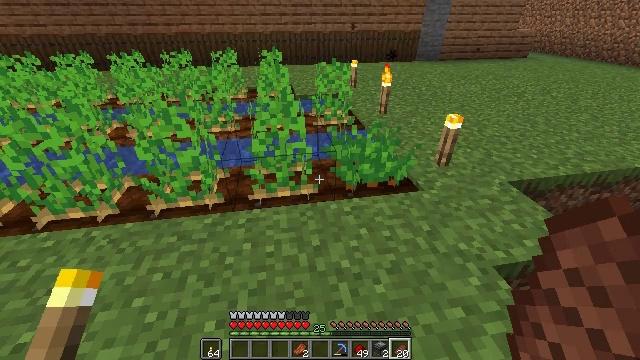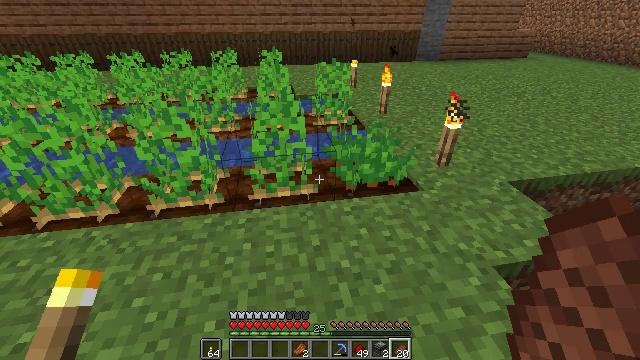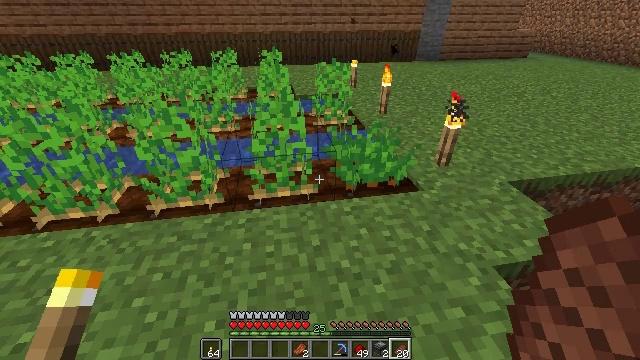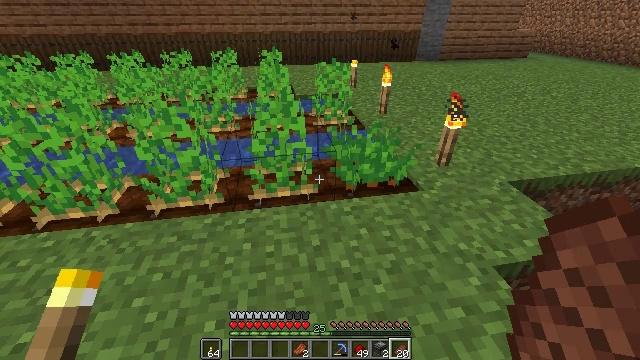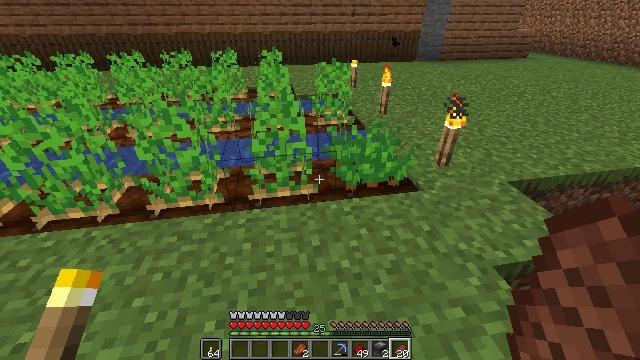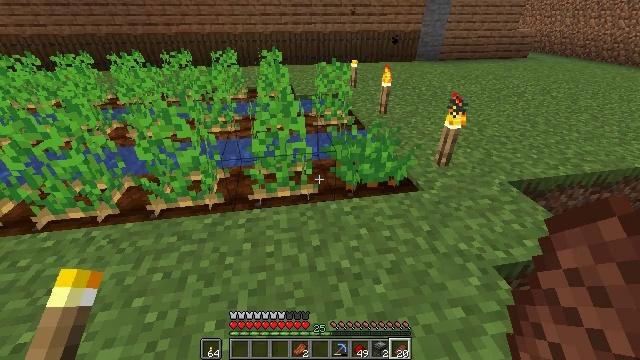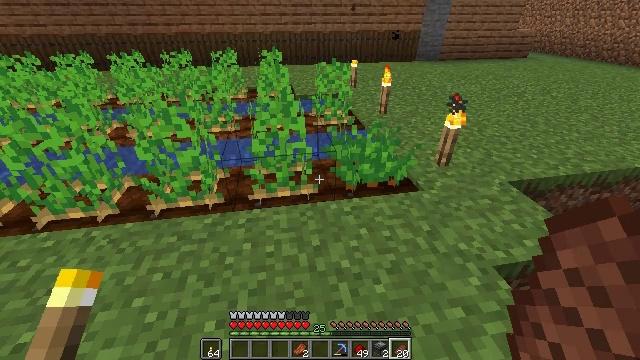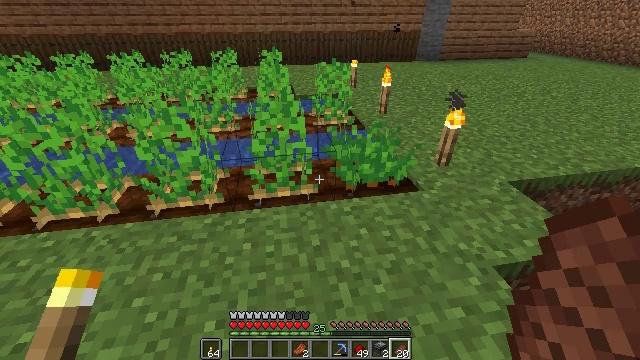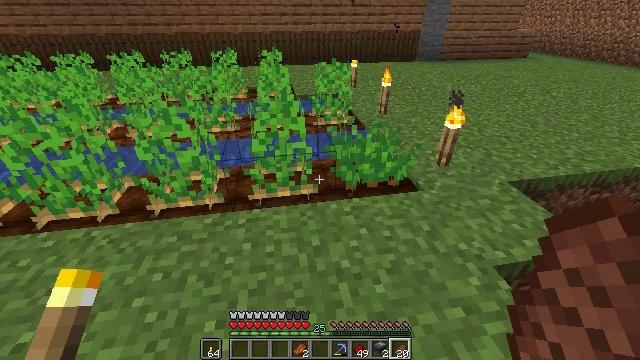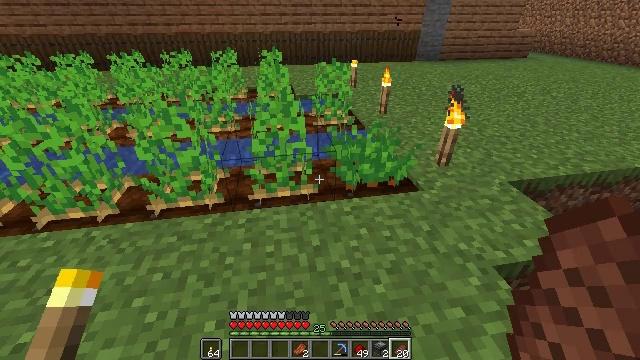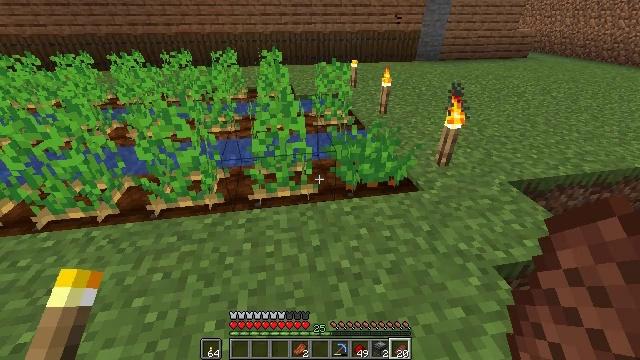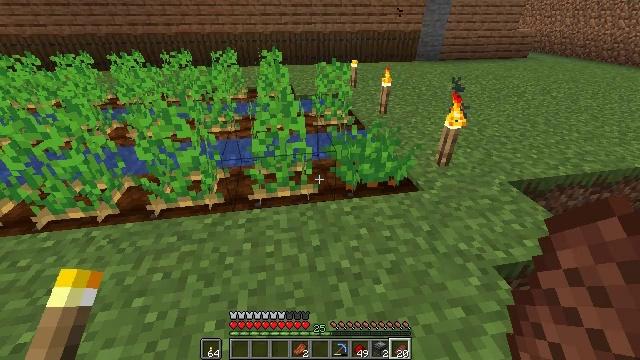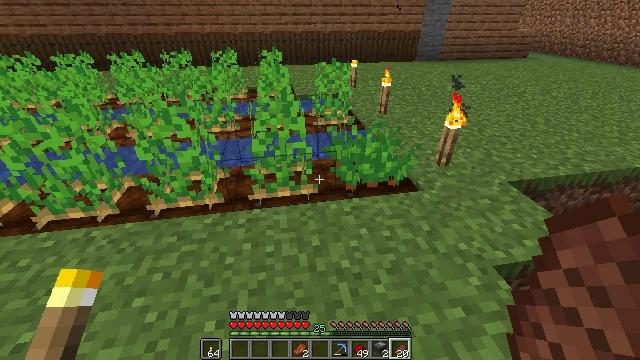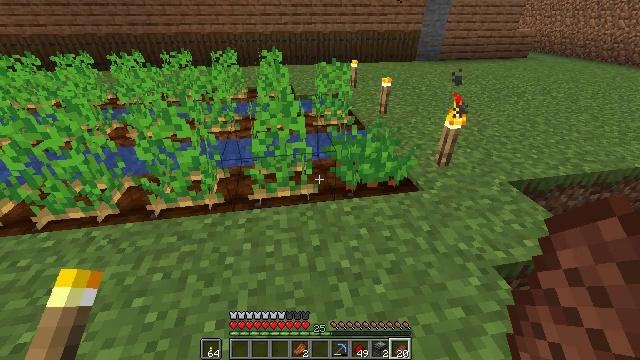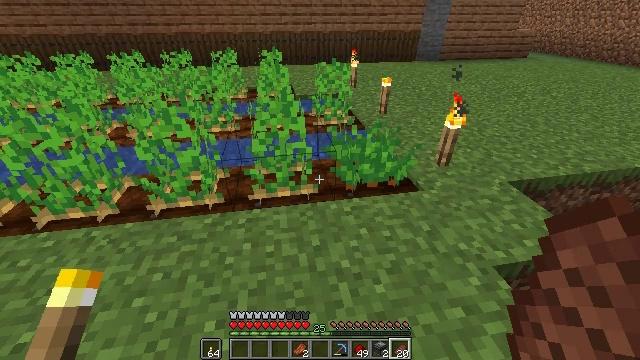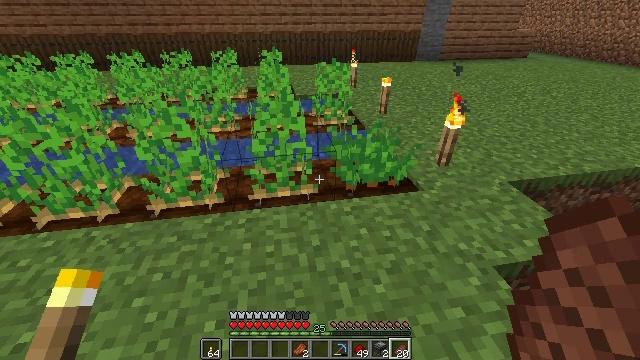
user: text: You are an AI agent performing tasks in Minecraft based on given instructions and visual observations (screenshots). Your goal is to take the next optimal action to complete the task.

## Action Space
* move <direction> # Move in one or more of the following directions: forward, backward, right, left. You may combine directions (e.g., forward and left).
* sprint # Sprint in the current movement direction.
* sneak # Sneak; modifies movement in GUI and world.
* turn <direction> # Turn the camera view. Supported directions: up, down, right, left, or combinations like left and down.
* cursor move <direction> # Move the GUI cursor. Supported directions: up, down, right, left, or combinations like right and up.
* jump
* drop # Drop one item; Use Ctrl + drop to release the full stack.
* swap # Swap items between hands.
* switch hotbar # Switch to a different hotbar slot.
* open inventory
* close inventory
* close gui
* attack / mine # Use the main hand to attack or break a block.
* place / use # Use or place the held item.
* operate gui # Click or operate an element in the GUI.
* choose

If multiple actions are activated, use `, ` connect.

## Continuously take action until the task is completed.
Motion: motion action
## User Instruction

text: Combine wool in the crafting grid to create a black carpet.
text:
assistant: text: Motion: no_op
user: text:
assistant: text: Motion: no_op
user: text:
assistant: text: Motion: no_op
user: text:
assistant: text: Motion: no_op
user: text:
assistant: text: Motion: no_op
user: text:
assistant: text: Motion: no_op
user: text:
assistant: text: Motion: no_op
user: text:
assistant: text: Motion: no_op
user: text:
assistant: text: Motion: no_op
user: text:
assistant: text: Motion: no_op
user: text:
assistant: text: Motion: no_op
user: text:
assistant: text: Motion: no_op
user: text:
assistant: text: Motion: no_op
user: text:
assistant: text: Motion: no_op
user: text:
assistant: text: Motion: no_op
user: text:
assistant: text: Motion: no_op
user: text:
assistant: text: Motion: no_op
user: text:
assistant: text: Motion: no_op
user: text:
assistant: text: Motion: no_op
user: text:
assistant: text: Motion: no_op
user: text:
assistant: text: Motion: no_op
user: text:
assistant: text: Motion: no_op
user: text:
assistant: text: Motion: no_op
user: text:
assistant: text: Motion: no_op
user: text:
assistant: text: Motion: no_op
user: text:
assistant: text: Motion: no_op
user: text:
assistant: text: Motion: no_op
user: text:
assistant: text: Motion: no_op
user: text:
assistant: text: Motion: no_op
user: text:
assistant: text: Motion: no_op